Question: I'm trying to dynamically create 2 'FlowLayout' instances (one of them has about 50 dynamically created buttons, other has about 10) so that there is a slight gap between them. I'm stuck with this, I tried to use 'BoxLayout' and put flow layouts in it, and then create gap with Box class and its methods, but it didn't work. I tried with 'BorderLayout', and 'GridBagLayout', but that didn't work either.
You can see what I'm trying to do on the image below. I would appreciate if anyone has an idea how to do this. The actual question is: How can I create a gap between the first 50 buttons and other 10 buttons, where both groups of buttons have to be set in flow layout.

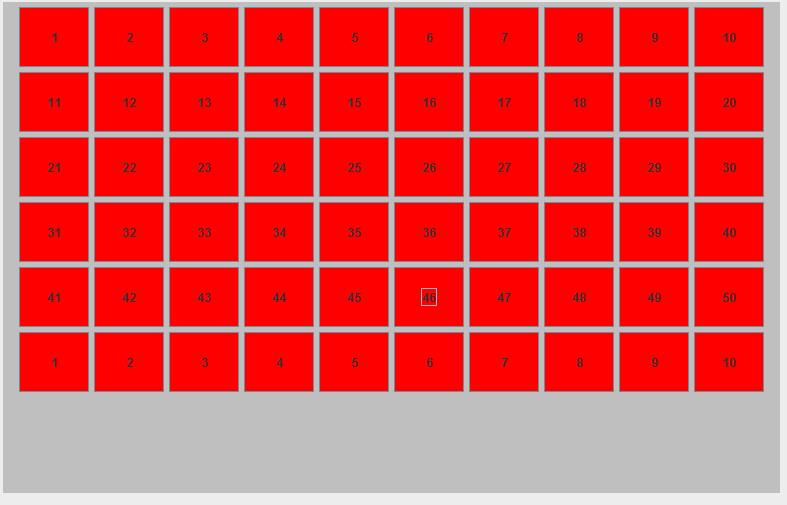
Answer: This effect can be achieved by adding an 'EmptyBorder' to each of the containers with 'FlowLayout'.
Many layouts allow us to set a gap between components, depending on which layout the 2 containers with flow layout are being added to, that might be a possibility here.